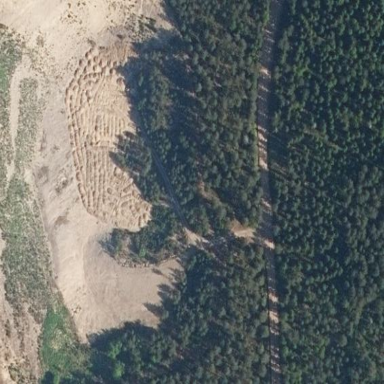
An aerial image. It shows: Sandpit area.